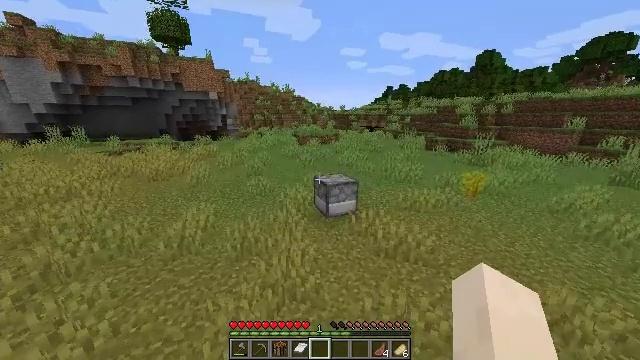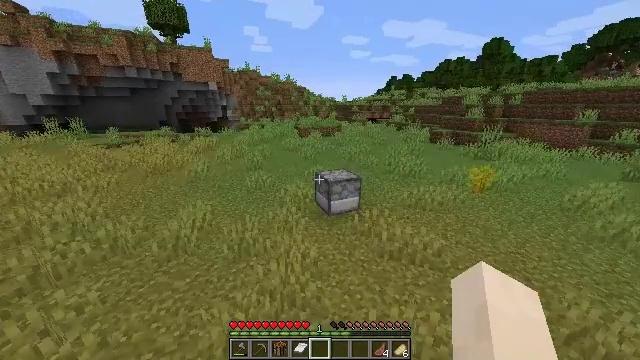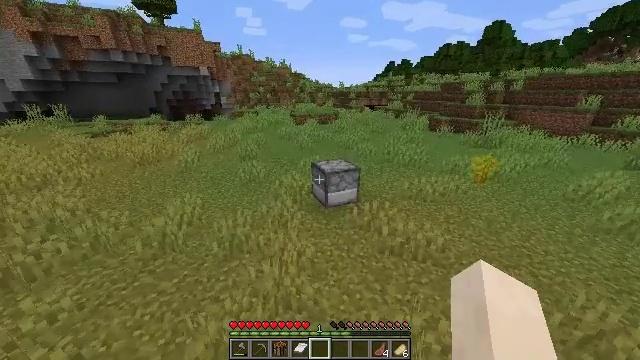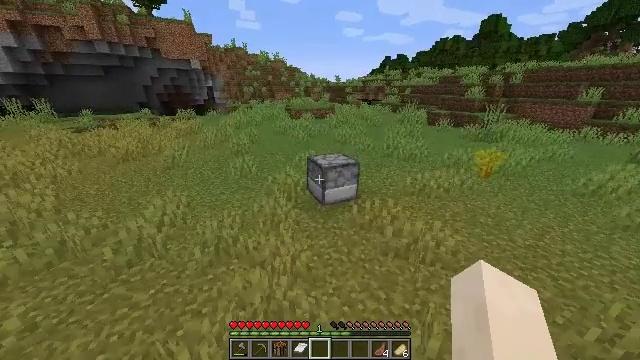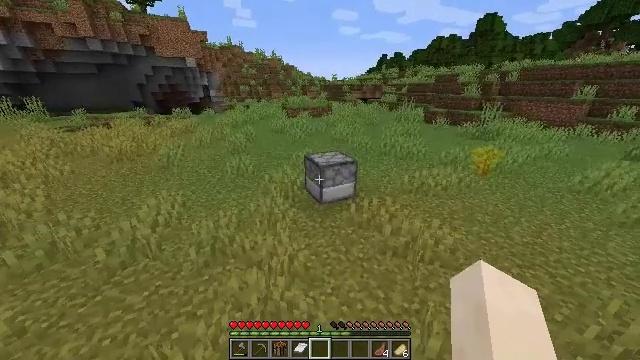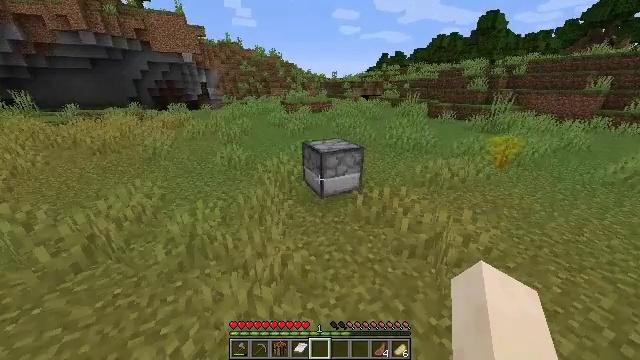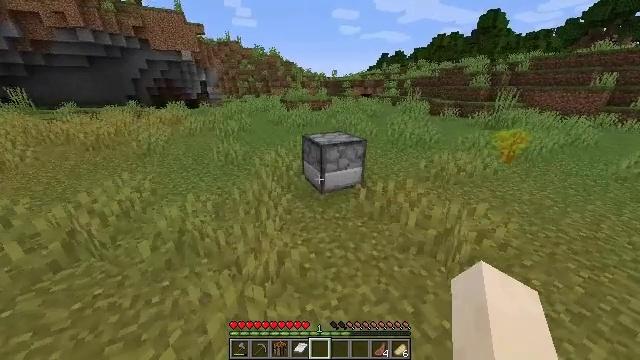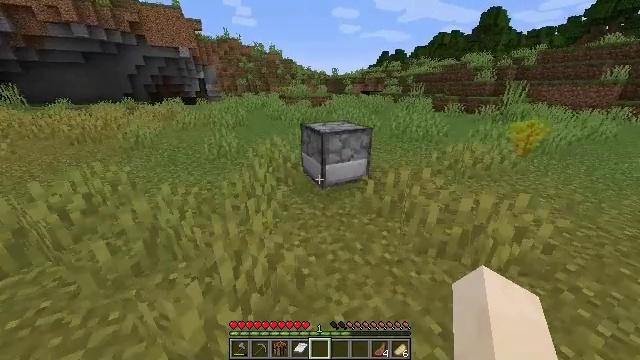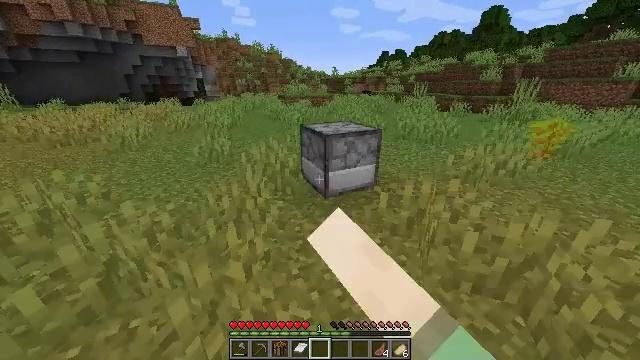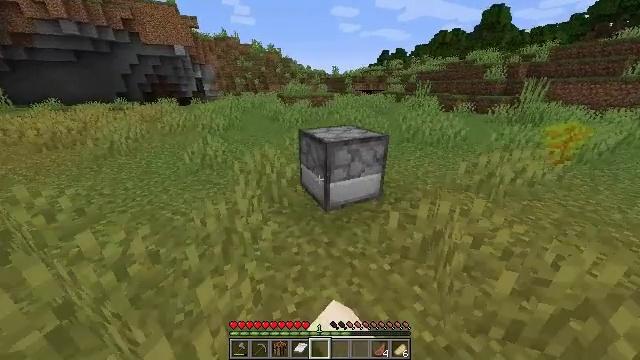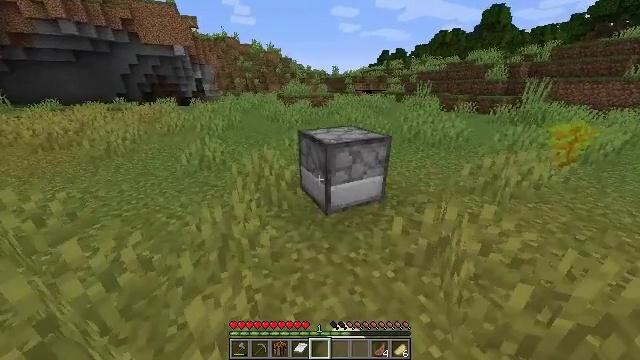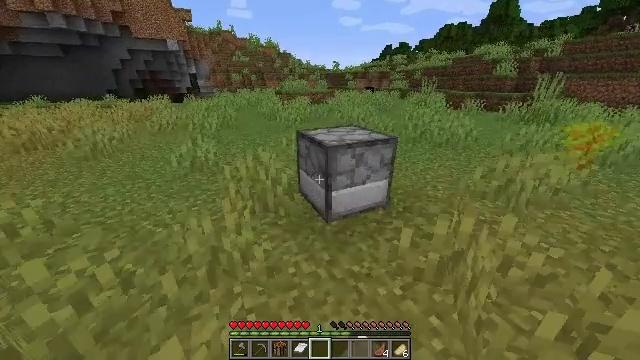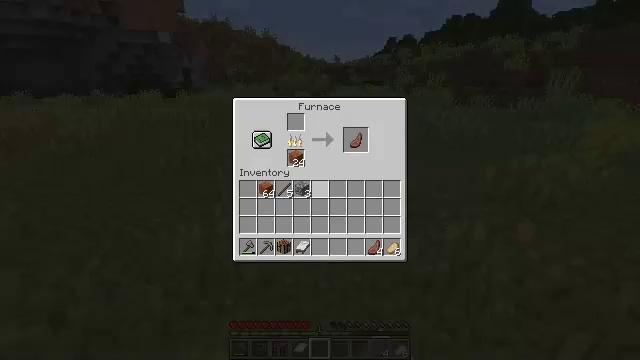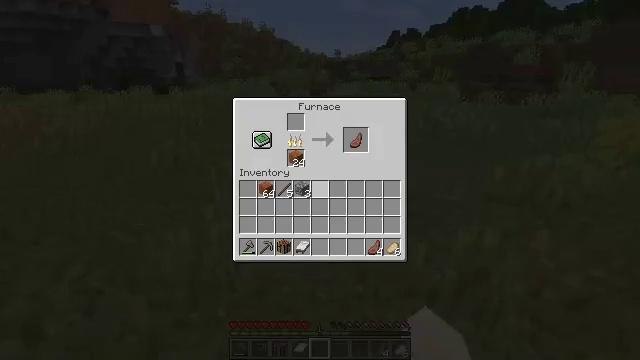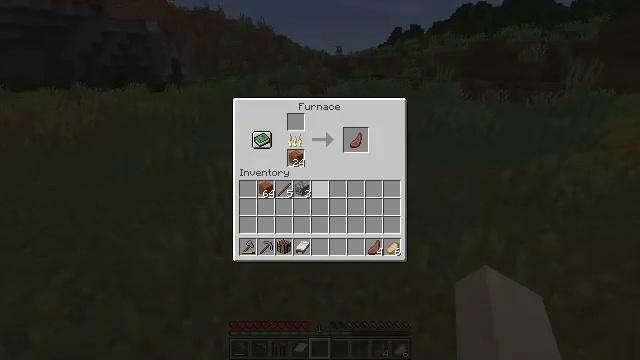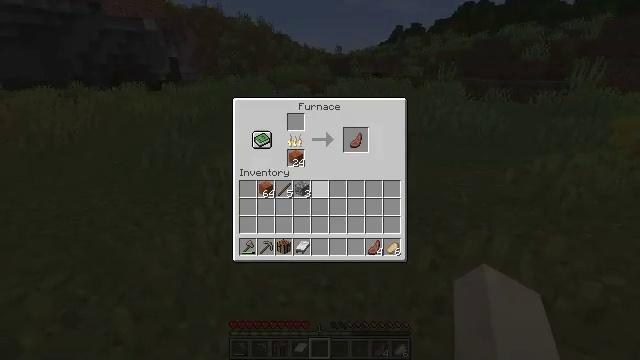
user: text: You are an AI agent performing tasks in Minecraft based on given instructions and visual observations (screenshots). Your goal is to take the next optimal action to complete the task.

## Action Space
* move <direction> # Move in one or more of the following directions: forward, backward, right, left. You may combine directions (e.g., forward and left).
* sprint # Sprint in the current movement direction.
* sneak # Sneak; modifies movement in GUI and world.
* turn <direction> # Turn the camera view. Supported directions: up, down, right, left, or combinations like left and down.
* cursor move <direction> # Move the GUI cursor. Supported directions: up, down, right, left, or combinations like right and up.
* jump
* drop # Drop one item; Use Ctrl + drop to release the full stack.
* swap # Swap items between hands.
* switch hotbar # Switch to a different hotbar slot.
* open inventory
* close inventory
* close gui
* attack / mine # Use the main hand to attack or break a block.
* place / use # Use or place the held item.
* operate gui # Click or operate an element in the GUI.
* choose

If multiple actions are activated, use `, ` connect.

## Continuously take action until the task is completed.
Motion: motion action
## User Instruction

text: Craft cooked mutton with raw mutton and coal in the furnace.
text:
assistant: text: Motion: move forward, turn down
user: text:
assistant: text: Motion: move forward, turn down
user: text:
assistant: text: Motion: move forward, turn right and down
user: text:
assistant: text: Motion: move forward
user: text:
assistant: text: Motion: move forward
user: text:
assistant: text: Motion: move forward
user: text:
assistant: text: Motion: move forward, use / place
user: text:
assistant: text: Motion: move forward, use / place
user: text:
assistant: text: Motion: move forward, use / place
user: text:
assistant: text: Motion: no_op
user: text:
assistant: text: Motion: no_op
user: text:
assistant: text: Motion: open gui
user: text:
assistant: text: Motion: no_op
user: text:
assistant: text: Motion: no_op
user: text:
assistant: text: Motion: no_op
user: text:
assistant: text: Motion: cursor move right
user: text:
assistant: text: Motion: no_op
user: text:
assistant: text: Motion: cursor move up
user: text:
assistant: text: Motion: sneak, cursor move up
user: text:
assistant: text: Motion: sneak
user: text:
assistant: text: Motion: sneak
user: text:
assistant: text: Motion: sneak
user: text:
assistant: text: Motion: sneak
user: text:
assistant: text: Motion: sneak
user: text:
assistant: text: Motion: sneak, operate gui
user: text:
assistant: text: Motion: sneak, operate gui
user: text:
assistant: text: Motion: sneak
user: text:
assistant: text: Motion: no_op
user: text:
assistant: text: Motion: no_op
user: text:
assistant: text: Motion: no_op